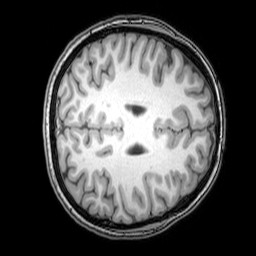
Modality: T1w
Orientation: axial
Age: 24
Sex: female
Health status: healthy
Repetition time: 0.081 s
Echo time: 0.037 s